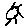
Label: sun